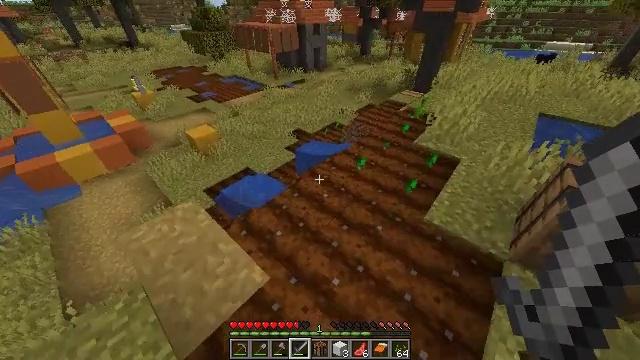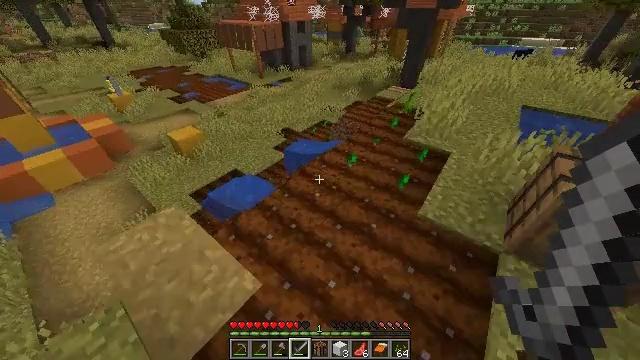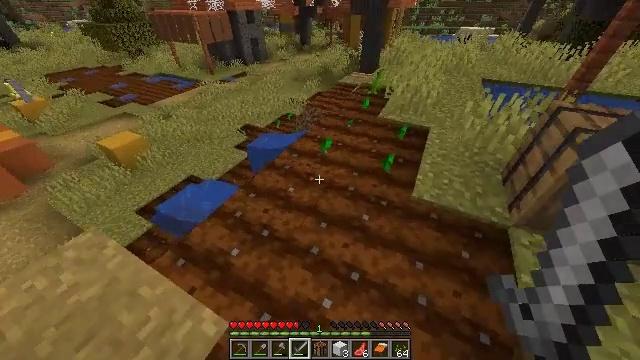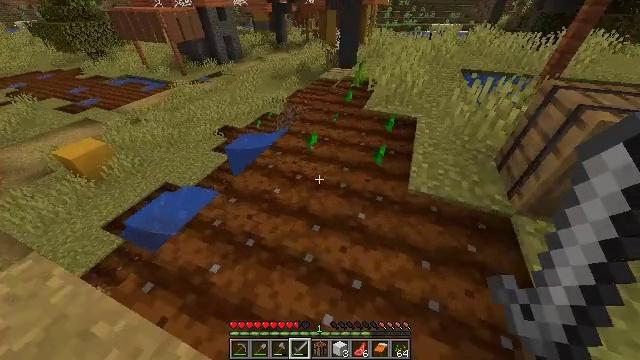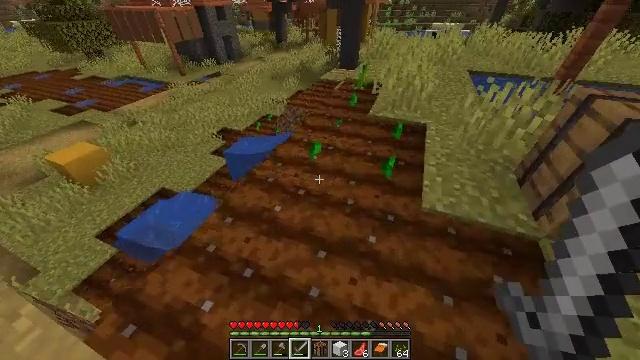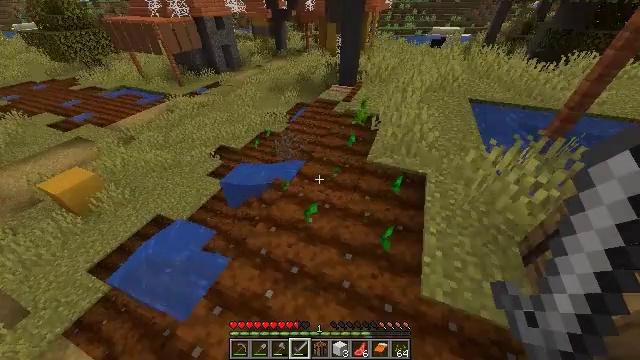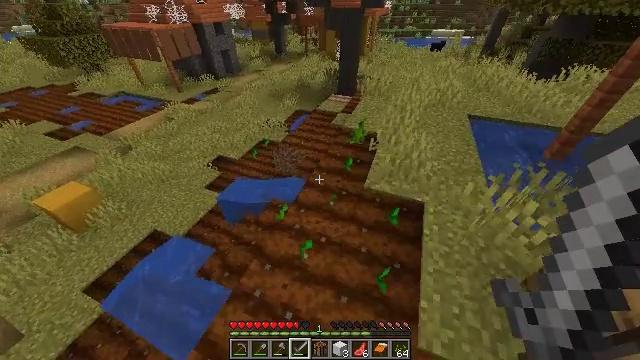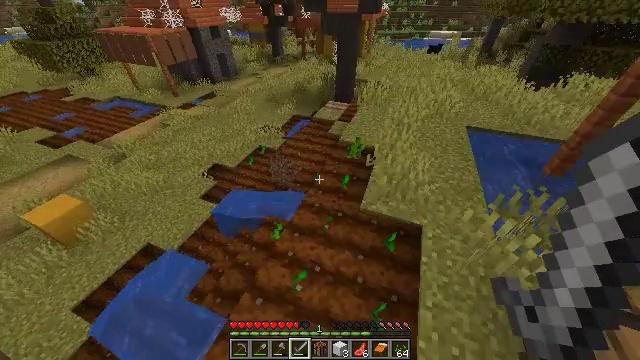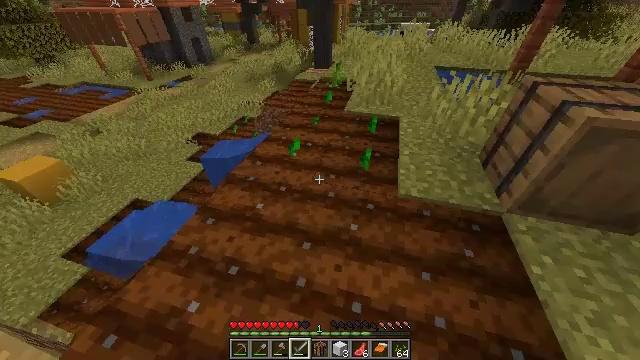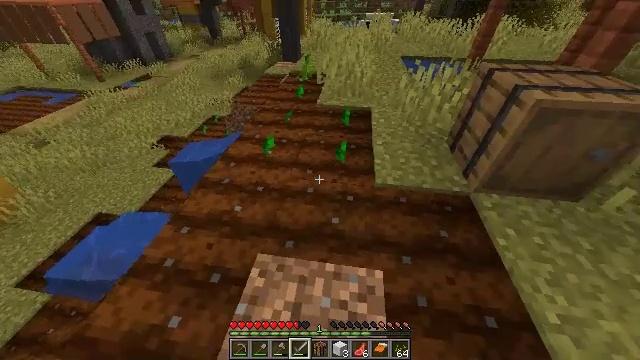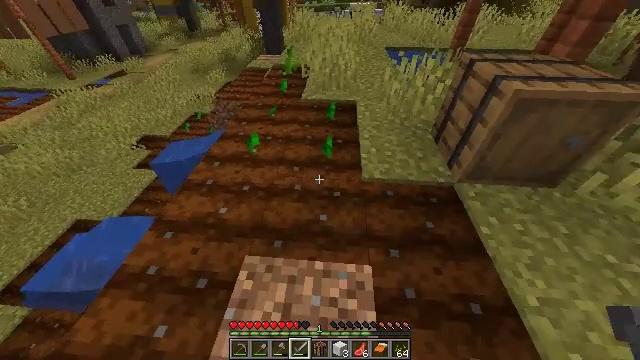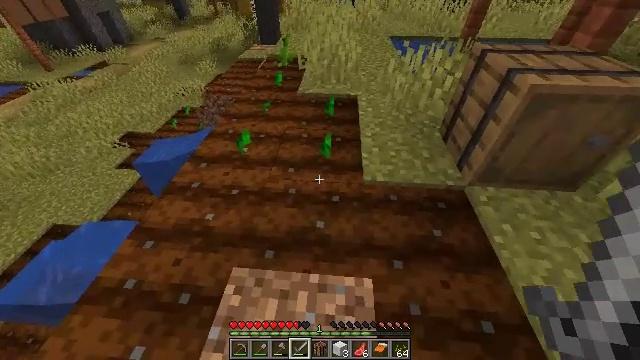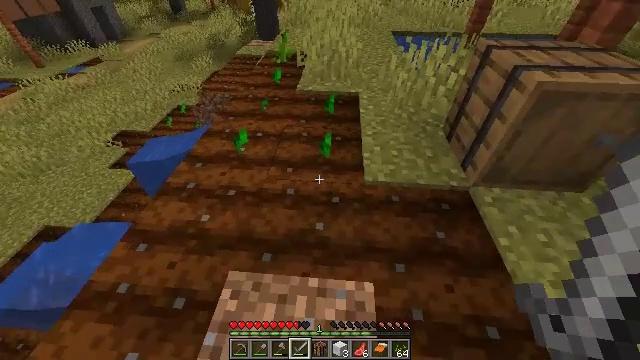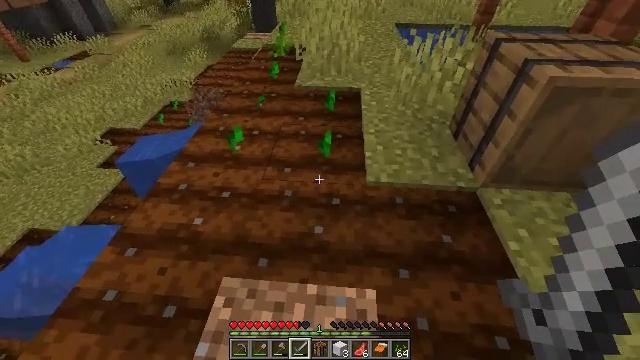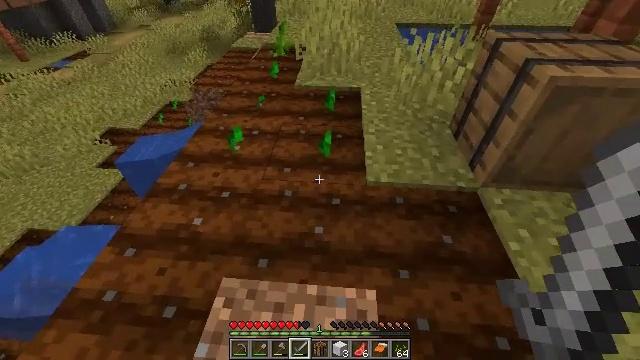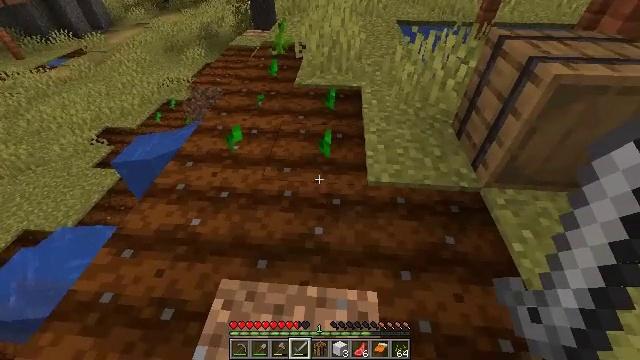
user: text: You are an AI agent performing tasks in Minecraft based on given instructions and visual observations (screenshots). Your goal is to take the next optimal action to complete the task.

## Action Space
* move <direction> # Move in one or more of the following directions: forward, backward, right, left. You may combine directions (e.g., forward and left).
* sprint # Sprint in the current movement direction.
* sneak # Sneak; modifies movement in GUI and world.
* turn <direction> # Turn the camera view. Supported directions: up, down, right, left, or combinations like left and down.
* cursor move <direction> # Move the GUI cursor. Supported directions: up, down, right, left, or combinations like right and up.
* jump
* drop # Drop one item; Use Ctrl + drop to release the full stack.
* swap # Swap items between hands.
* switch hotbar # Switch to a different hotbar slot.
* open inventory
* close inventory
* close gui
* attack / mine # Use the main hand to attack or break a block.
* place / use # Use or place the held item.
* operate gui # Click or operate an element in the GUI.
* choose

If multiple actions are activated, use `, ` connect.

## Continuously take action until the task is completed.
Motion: motion action
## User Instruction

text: Clear the melon stem from the farmland.
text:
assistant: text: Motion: move forward and move right, sprint, turn right, jump
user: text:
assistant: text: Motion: move forward and move right, sprint, turn right, jump
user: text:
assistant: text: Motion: move forward and move right, sprint, turn right, jump
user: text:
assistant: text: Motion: move forward and move right, sprint, jump
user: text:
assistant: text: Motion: move forward and move right, sprint, jump
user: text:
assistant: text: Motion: move forward and move right, sprint, jump
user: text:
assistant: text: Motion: move forward and move right, sprint, jump
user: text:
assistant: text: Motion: move forward and move right, turn right
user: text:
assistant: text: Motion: move forward and move right, turn right and down
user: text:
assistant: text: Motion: turn right and down
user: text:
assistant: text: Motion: no_op
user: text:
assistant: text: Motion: no_op
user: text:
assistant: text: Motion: no_op
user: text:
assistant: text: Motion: no_op
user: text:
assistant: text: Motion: no_op
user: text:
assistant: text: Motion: no_op
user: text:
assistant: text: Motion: no_op
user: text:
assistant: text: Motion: turn up
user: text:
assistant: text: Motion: turn up
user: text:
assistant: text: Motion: turn up
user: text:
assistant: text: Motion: no_op
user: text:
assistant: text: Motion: no_op
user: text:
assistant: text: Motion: move forward
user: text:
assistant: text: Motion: move forward
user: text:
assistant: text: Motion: move forward, turn right
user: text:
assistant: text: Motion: turn right and down
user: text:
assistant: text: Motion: turn down
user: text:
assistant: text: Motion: turn down
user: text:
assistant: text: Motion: no_op
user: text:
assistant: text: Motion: no_op